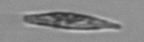
Label: Euglena